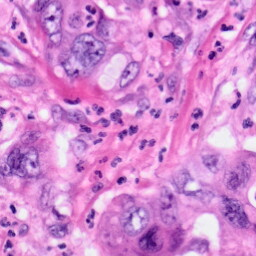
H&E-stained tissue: Pancreatic